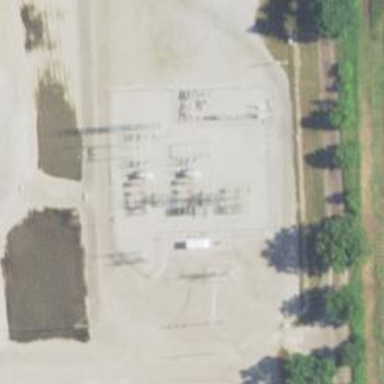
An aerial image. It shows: Industrial power substation enclosed by fence.